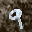
Label: 9